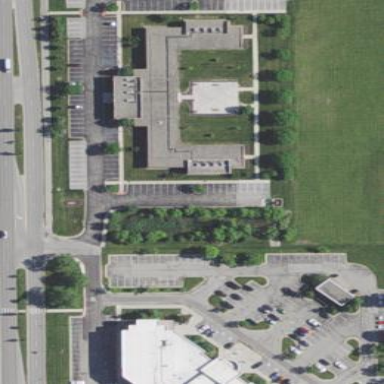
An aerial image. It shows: Office building.